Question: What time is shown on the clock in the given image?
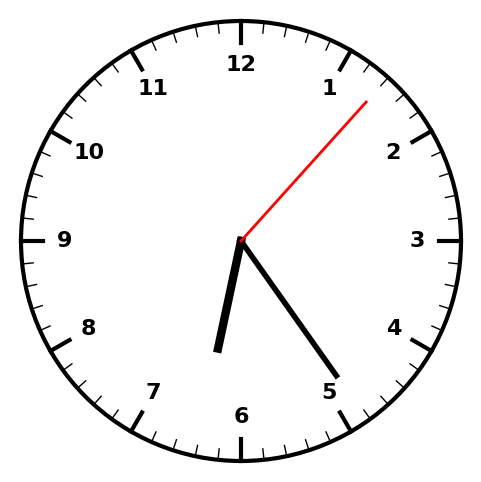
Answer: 06:24:07